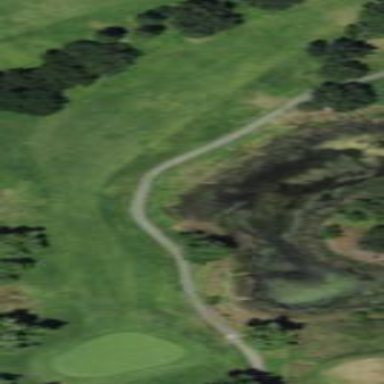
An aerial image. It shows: Scenic golf fairway.